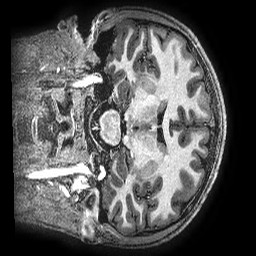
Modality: T1w
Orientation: coronal
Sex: male
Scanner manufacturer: ge
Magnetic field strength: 3 T
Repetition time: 0.00766 s
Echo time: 0.003476 s